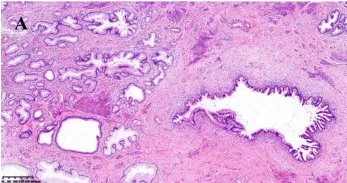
Lobular glandular hyperplasia, and ,atypical epithelial hyperplasia of the uterine cervix.
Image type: pathology (h&e)